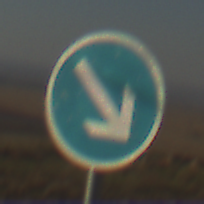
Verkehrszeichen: VorgeschriebeneVorbeifahrtRechts
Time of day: MorningAfternoon
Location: Outdoor (Nature)
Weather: Clear
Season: NotSpecified
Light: Natural